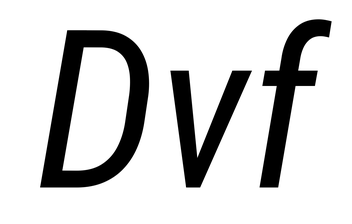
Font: Roboto-Italic_Condensed_Italic